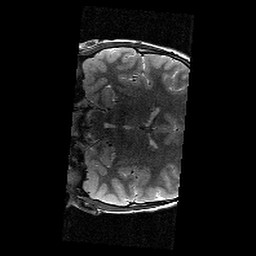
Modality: T2w
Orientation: coronal
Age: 13
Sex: male
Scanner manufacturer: siemens
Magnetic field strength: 3 T
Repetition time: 9.23 s
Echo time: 0.067 s